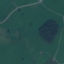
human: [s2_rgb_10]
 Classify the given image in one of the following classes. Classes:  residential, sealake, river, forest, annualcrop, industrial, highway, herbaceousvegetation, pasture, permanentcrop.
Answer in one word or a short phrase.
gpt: Pasture